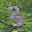
Label: 3